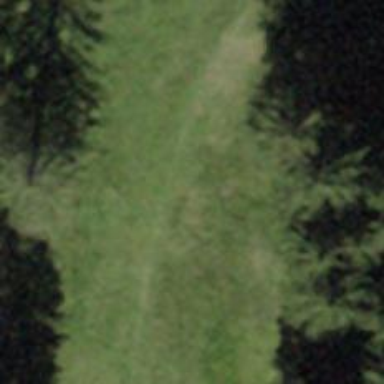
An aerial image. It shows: Nordic ski trail groomed for both classic and skating styles.